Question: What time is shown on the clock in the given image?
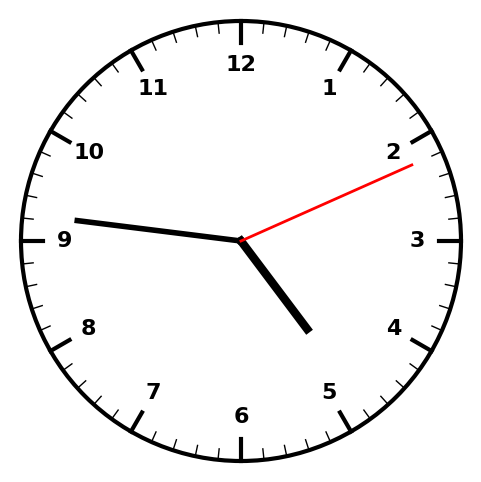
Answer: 04:46:11